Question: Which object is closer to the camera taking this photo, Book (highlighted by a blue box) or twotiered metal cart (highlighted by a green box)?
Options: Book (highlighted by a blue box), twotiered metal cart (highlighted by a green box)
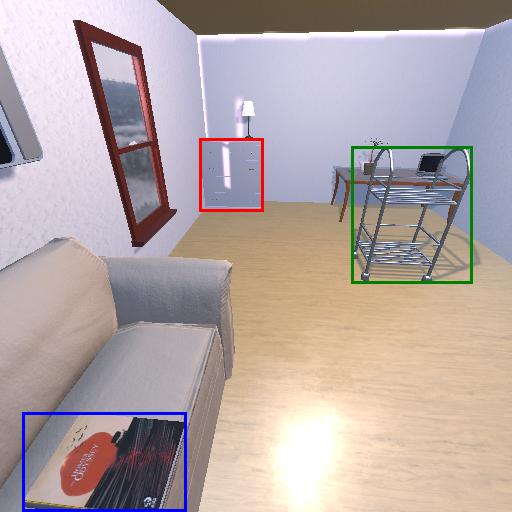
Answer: Book (highlighted by a blue box)